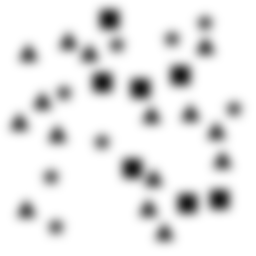
Squares: 7
Triangles: 15
Stars: 8
Total shapes: 30